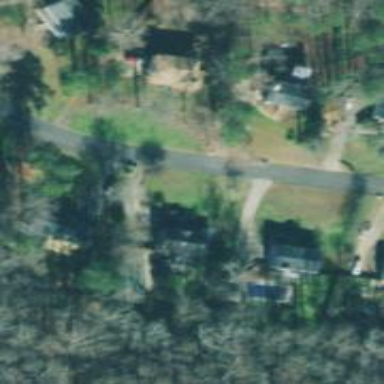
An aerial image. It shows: Neighborhood.